Question: I have the below query with multiple joins.The last 3 joins are required to get the g.fin_id value. This works fine (see results) BUT because some records in the ACCUM_ISS_CHAR_HIST table have e.char9_nme values of NULL, it excludes the records in the results altogether. So it seems as when the e.char9_nme value has a record then it will produce a result, but as soon as it has a Null value then it is excluded. I would still like to see the records even though the g.fin_id for those will then be blank because they have a e.char9_nme value of Null. How can I change the query to accomplish this?

'''
select
a.acct_id,
c.fld3_txt,
b.issue_loc1_cde,
b.instr_id,
a.fld1_nme,
b.issue_cls2_nme,
g.fin_id,
e.char9_nme
from position_dg as a
inner join
infoportal..issue_dg as b on b.INSTR_ID = a.INSTR_ID
inner join
InfoPortal..IVW_ACCT as c on a.acct_id = c.acct_id
inner join
InfoPortal..DW_AcctCharDG as d on a.acct_id = d.acctid
inner join
ACCUM_ISS_CHAR_HIST as e on a.instr_id = e.instr_id
inner join
MD_FINANCIAL_ENTITY as f on e.char9_nme = f.fin_enty_name
inner join md_FINANCIAL_ENTITY_ALTERNATE_IDENTIFIER as g on
f.fin_enty_id = g.fin_enty_id
and b.MAT_EXP_DTE > getdate()
and b.issue_cls1_nme = 'Derivatives'
and a.as_of_tms >= getdate()-1
and b.iss_typ in ('FFX','IRS','EQF')
and d.AcctChrSetId = 'DerivativeRpt'
and d.EndTms IS NULL
and a.acct_id = 'FOGEMBLCR'
and g.id_ctxt_typ = 'LEGAL_ENTITY_IDENTIFIER'
and e.as_of_dte = (
select MAX (as_of_dte)-1
from accum_iss_char_hist
)
'''
I expect the results to show fin_id records for some ond blank fin_id records for some, but at the moment only the ones with a fin_id record is hown and the rest is excluded from the results.
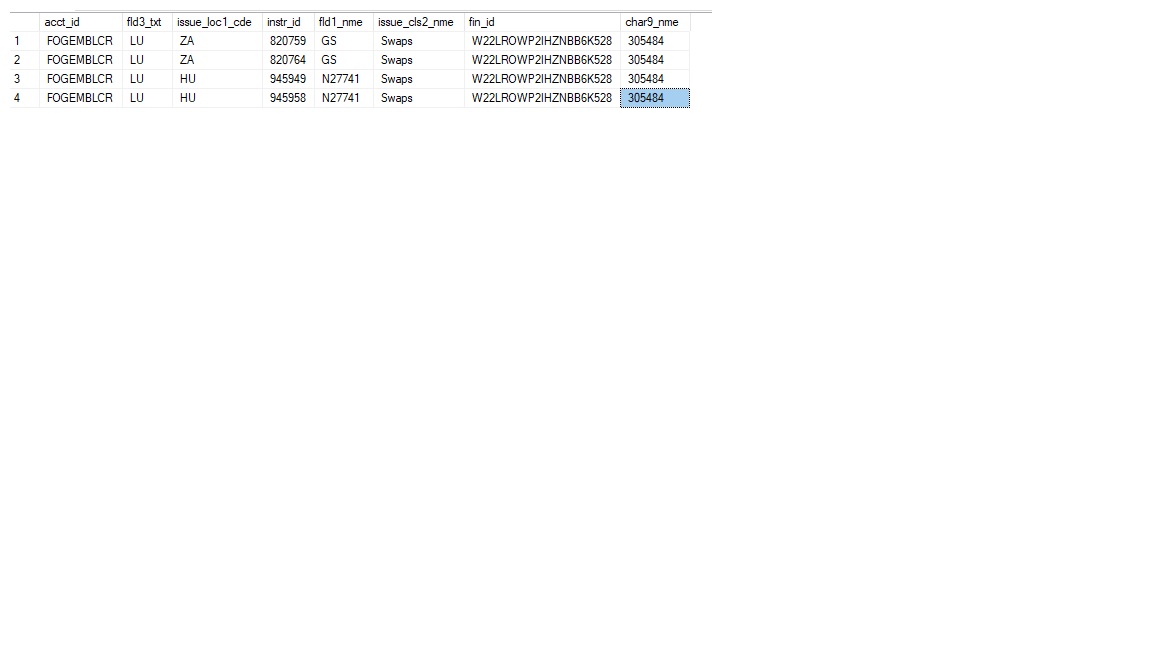
Answer: You are looking for a left join.
Join all those tables (last 3 as you said) as left join. For better clarity I have moved conditions of every tables in their ON clause and for base table 'a' made a where clause.
'''
select
a.acct_id,
c.fld3_txt,
b.issue_loc1_cde,
b.instr_id,
a.fld1_nme,
b.issue_cls2_nme,
g.fin_id,
e.char9_nme
from position_dg as a
inner join
infoportal..issue_dg as b on b.INSTR_ID = a.INSTR_ID
and b.MAT_EXP_DTE > getdate()
and b.issue_cls1_nme = 'Derivatives'
and b.iss_typ in ('FFX','IRS','EQF')
inner join
InfoPortal..IVW_ACCT as c on a.acct_id = c.acct_id
inner join
InfoPortal..DW_AcctCharDG as d on a.acct_id = d.acctid
and d.AcctChrSetId = 'DerivativeRpt'
and d.EndTms IS NULL
left join
ACCUM_ISS_CHAR_HIST as e on a.instr_id = e.instr_id
and e.as_of_dte = (
select MAX (as_of_dte)-1
from accum_iss_char_hist
)
left join
MD_FINANCIAL_ENTITY as f on e.char9_nme = f.fin_enty_name
left join
md_FINANCIAL_ENTITY_ALTERNATE_IDENTIFIER as g on f.fin_enty_id = g.fin_enty_id
and g.id_ctxt_typ = 'LEGAL_ENTITY_IDENTIFIER'
Where a.as_of_tms >= getdate()-1
and a.acct_id = 'FOGEMBLCR'
'''